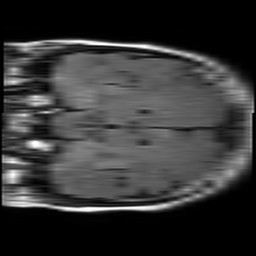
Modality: FLAIR
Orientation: coronal
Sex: female
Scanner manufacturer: philips
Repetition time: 11 s
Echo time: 0.125 s